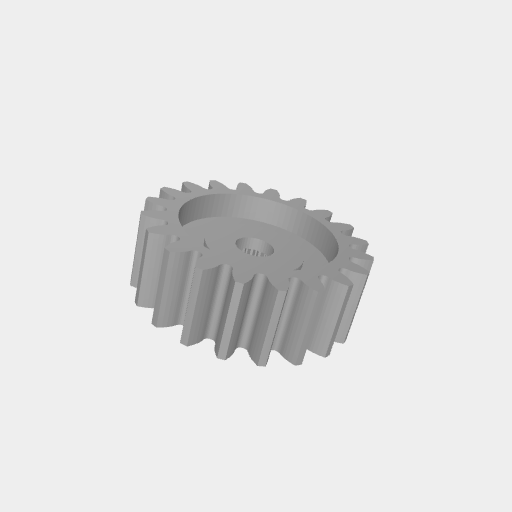
Part: ServoGear20T